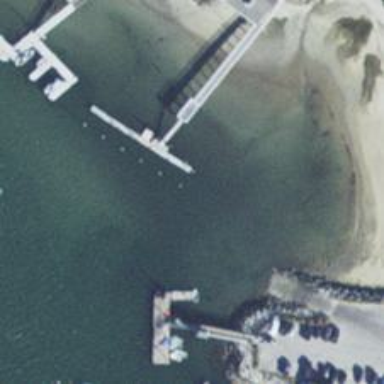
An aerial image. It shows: Pier with mooring facilities.